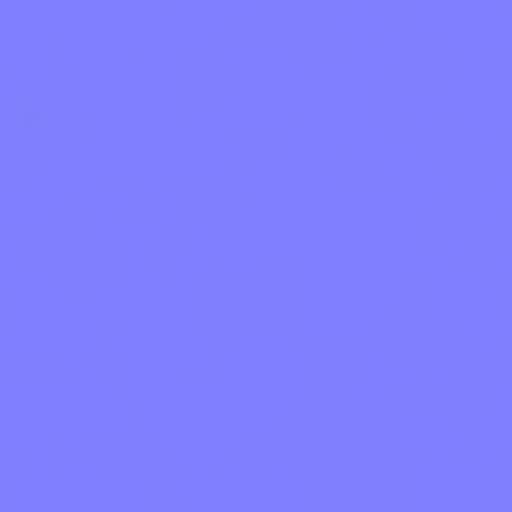
grey plastic smooth